Chest X-ray:
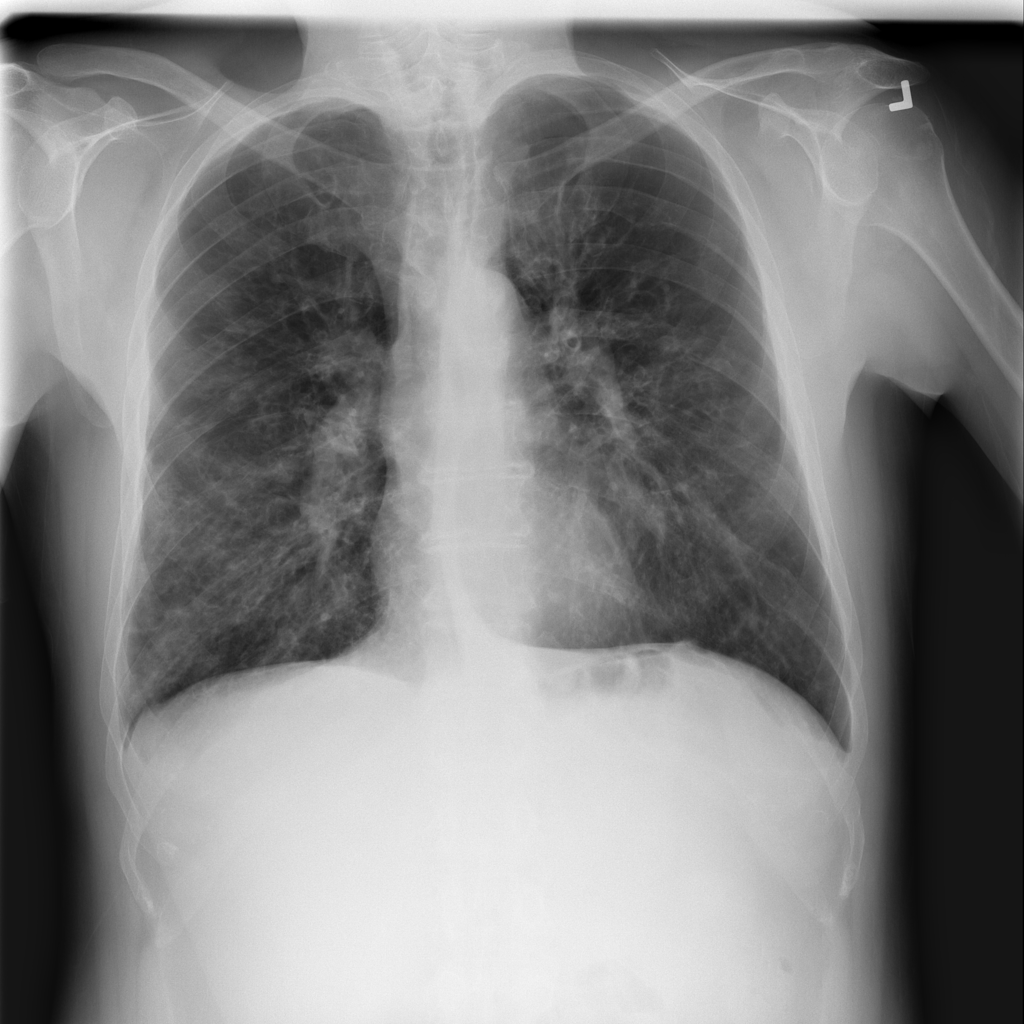
Findings: Fibrosis, Consolidation, Emphysema
No abnormal finding: no